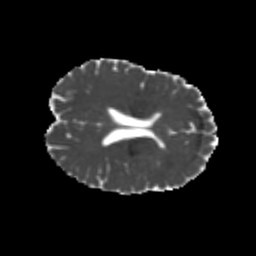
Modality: MD
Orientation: axial
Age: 25
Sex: female
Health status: healthy
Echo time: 0.074 s